Question: Using a data table from <URL> , How can i stop it from overflowing on the page?

EDIT:
'''
<script type="text/javascript">
$(document).ready(function() {
$('#comment').dataTable( {
"oLanguage": {
"sInfo": "",
"sInfoEmpty": "",
"sInfoFiltered": ""
},
"sPaginationType": "full_numbers",
"iDisplayLength": 5,
"bLengthChange": false,
"aaSorting": [[3, 'desc']],
"aoColumns": [
{ "bSortable": false },
null,
null,
{ "asSorting": [ "desc" ] },
null,
{ "bSortable": false }
] } );
});
</script>
<table id="comment">
<thead>
<tr>
<th></th>
<th>Name</th>
<th>Comment</th>
<th>Created</th>
<th>Attachments</th>
<th><center>Delete?</center></th>
</tr>
</thead>
<tbody>
<% @company.comments.each do |comment| %>
<tr>
<td>
<% if comment.user.avatar.blank? %>
<%= image_tag("default_user.png", :height => "50", :width => "50") %>
<% else %>
<%= image_tag(comment.user.avatar_url, :height => "50", :width => "50") %>
<% end %>
</td>
<% if comment.user.name.nil? %>
<td><%= comment.user.email %></td>
<% else %>
<td><%= comment.user.name %></td>
<% end %>
<td><%=raw comment.body %></td>
<td><%= comment.created_at.to_s(:db) %></td>
<% if comment.file.blank? %>
<td></td>
<% else %>
<td><%= link_to comment.file_identifier, comment.file_url %></td>
<% end %>
<td><center><%= link_to image_tag("delete.png", :alt => "Delete", :height => "15px"), [comment.company, comment], :confirm => 'Are you sure?', :method => :delete %></center></td>
</tr>
<% end %>
</tbody>
</table>
'''
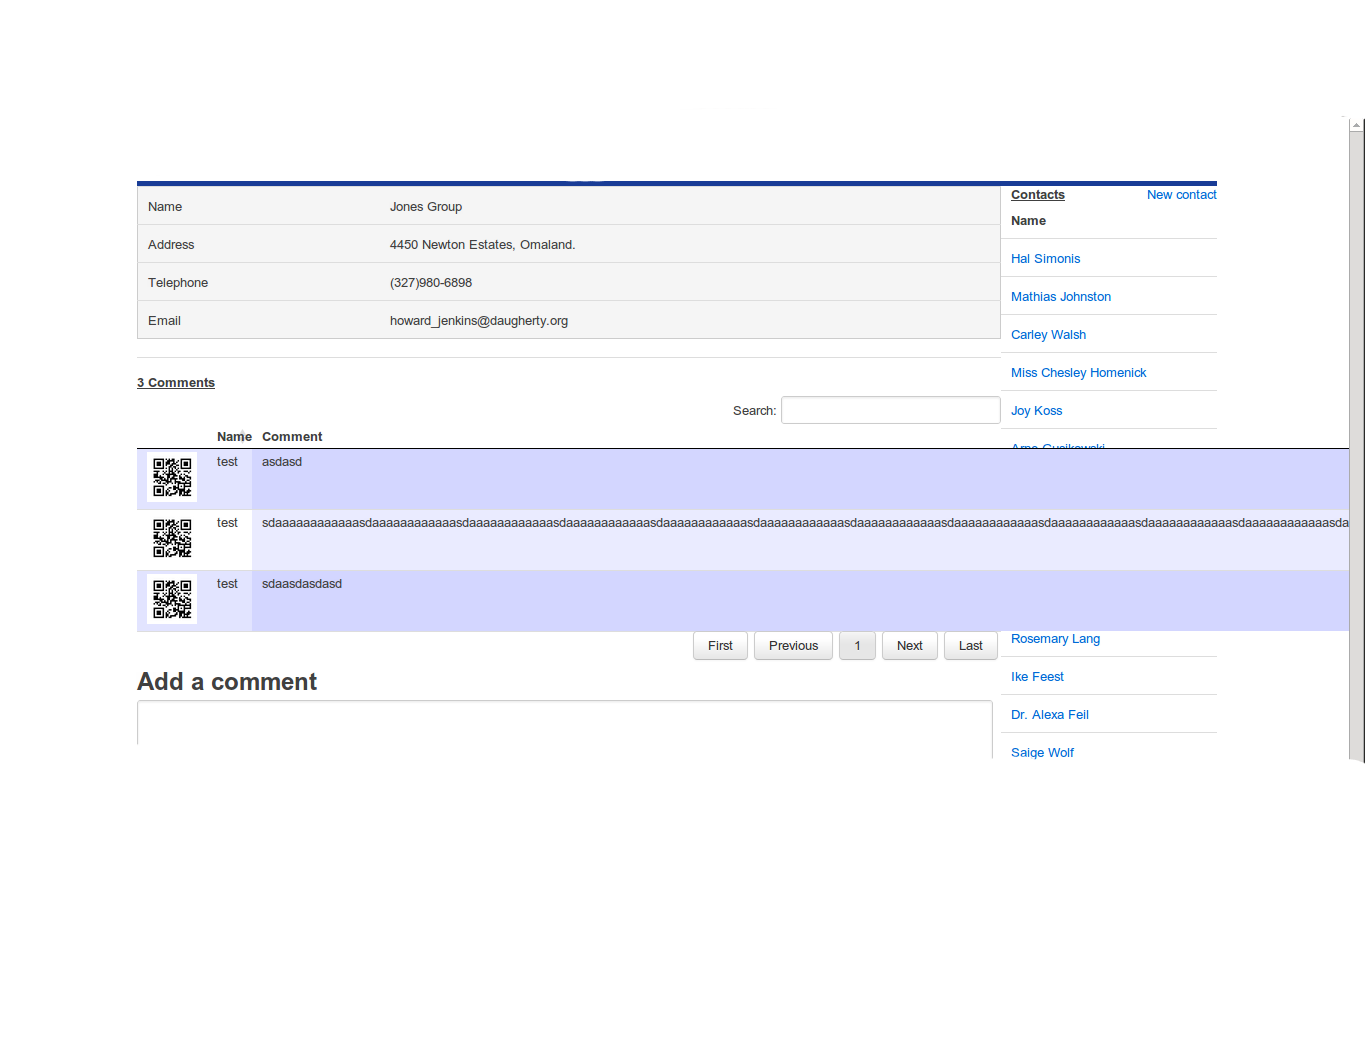
Answer: The DataTables function won't help with trouble-shooting. It's a CSS issue. And also a content issue. First the content:
Sizing on tables is "fuzzy"; the table will do its best to size to your suggestions, and will exactly match your suggestions when it can. When you have a huge long string, though (I believe I'm seeing a whole long series of A's and D's, right?) it has no choice. It will make the column as wide as it needs to be to fit the content. The other columns will then be as narrow as they can be and still accomodate your content.
The solution? CSS. It boils down to 'overflow: hidden'. In your stylesheet, set your TD elements to use 'overflow: hidden' and the string will get "chopped off". This isn't always visually pleasing, but sometimes web development is about compromise.
One of those compromises is to also set 'text-overflow: ellipsis'. Any text that can't fit into the cell will be truncated and the ellipsis symbol (three tightly-kerned dots; it's a single character, not three actual dots) will be inserted at the end where it gets cut off.
But then how do you see the data in its entirety? Tricky one. I've just been running a script in the 'fnRowCallback' callback that sets the title of the cell to be the same as its contents. Then on mouseover, a tooltip shows you the content. I'm sure there are better ways.
In the end, what you need to ask is: is a super-long string like that even realistic? What's the expected content?